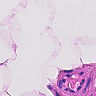
Metastatic tissue present: no